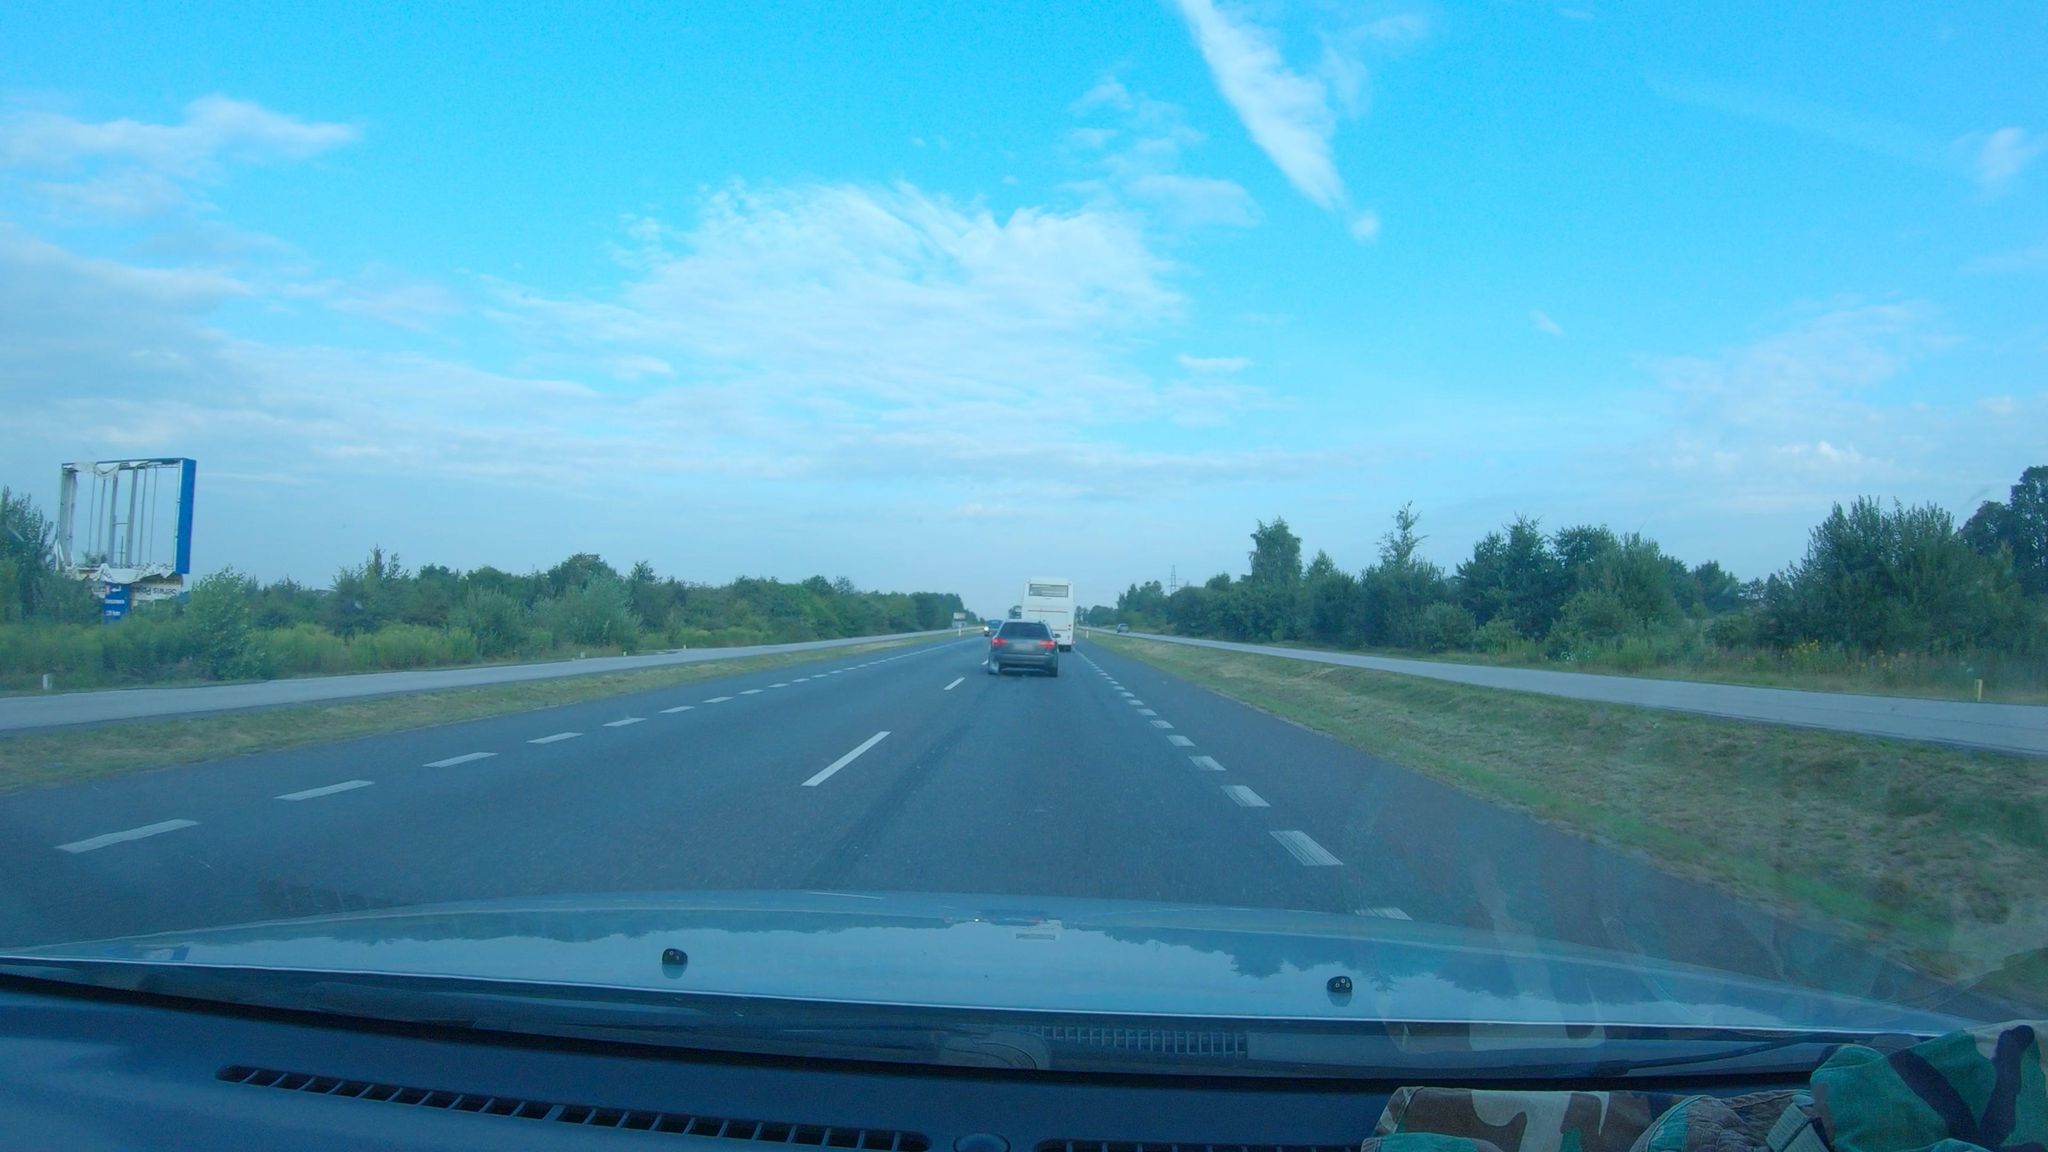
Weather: clear
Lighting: day
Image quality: good
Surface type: driving surface
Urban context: low density rural
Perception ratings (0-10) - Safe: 1.21, Lively: 1.91, Beautiful: 2.15, Boring: 5.1, Depressing: 6.61, Wealthy: 2.52